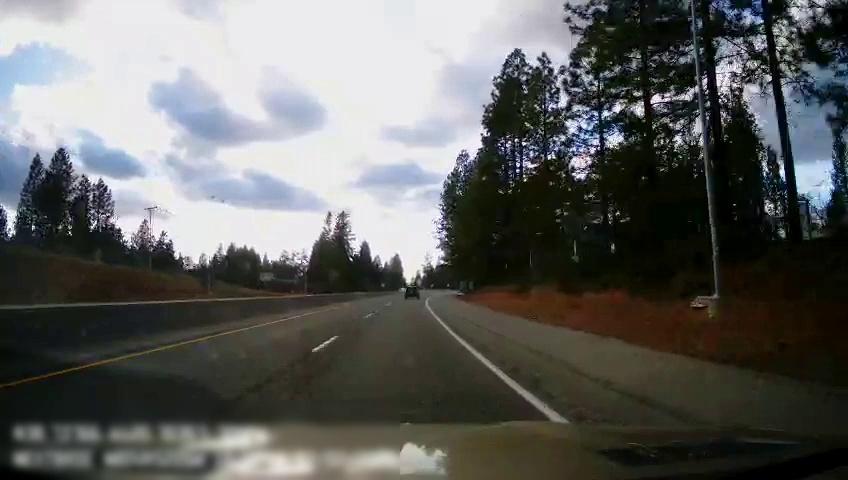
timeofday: Day
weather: Cloudy
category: Drivable Space
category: Vehicles | SUV
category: Lanes | Alternate Lane
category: Lanes | Current Lane
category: Lanes | Alternate Lane